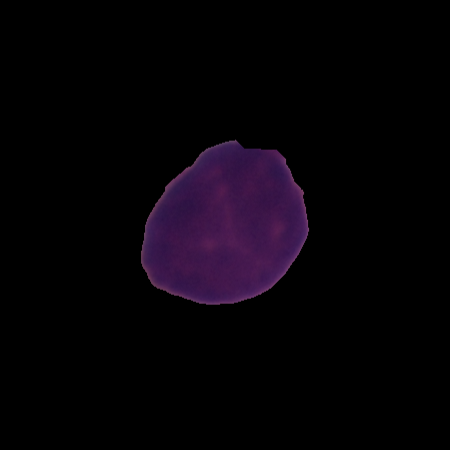
Label: healthy